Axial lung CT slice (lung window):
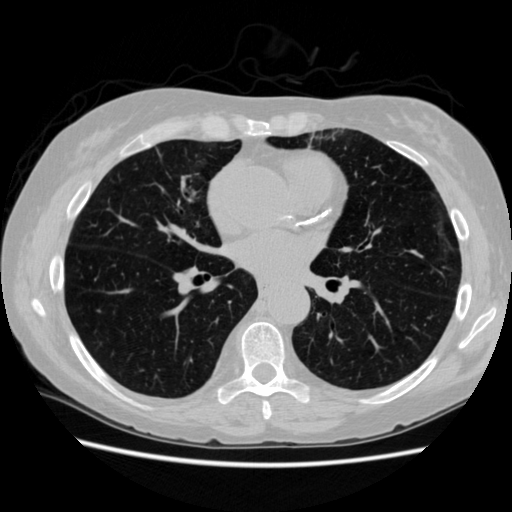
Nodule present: no